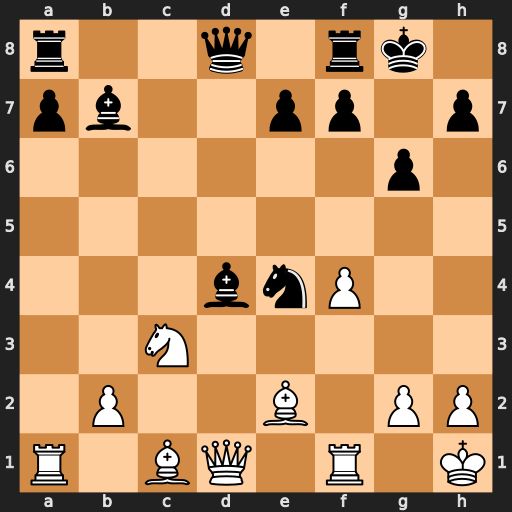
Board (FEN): r2q1rk1/pb2pp1p/6p1/8/3bnP2/2N5/1P2B1PP/R1BQ1R1K
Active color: w
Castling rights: -
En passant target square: -
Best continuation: Nxe4 Bxe4 Ra4